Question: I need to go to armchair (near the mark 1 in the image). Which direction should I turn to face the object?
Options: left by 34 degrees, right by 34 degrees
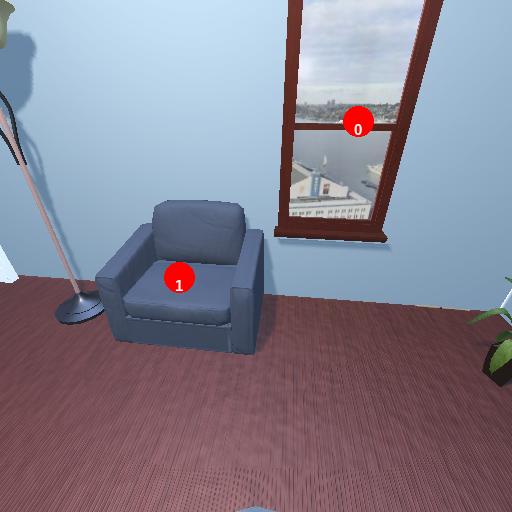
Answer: left by 34 degrees